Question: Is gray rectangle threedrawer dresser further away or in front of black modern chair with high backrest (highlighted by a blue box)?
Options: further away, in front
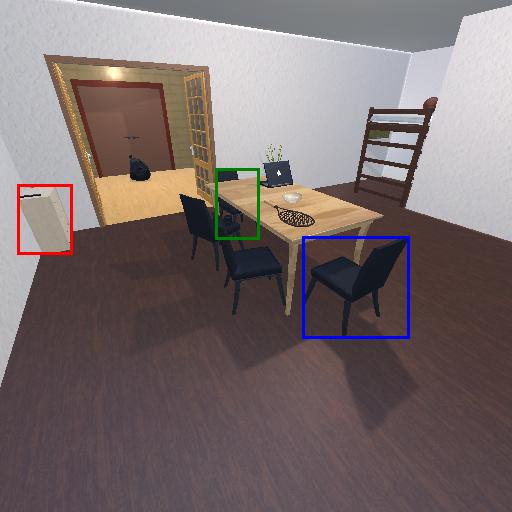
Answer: further away